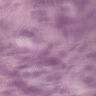
Metastatic tissue present: yes